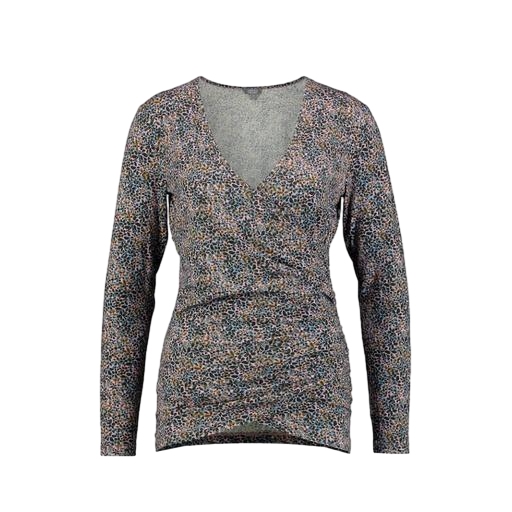
multicolor v-neck top only macy, multicolor long-sleeved wrap top, multicolor lexi cross front rib top, white background